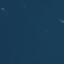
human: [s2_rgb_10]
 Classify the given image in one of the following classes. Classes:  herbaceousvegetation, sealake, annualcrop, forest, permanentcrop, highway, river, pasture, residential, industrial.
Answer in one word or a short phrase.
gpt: SeaLake